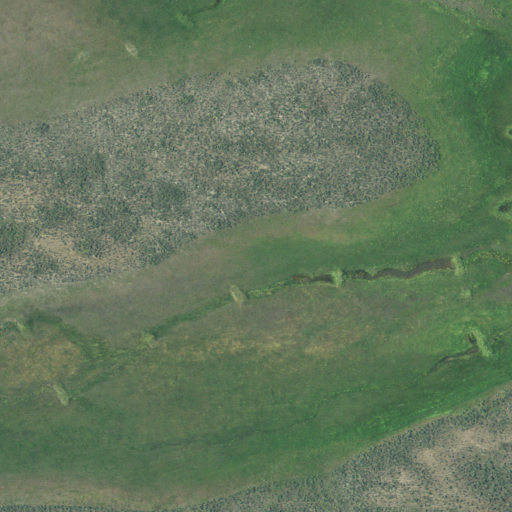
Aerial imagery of valley in Oregon named Badger Canyon containing shrub and herbaceous wetlands